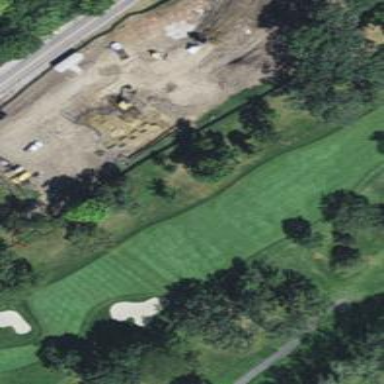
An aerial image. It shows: Grassy area designated as golf fairway.